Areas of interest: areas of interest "Park Square"
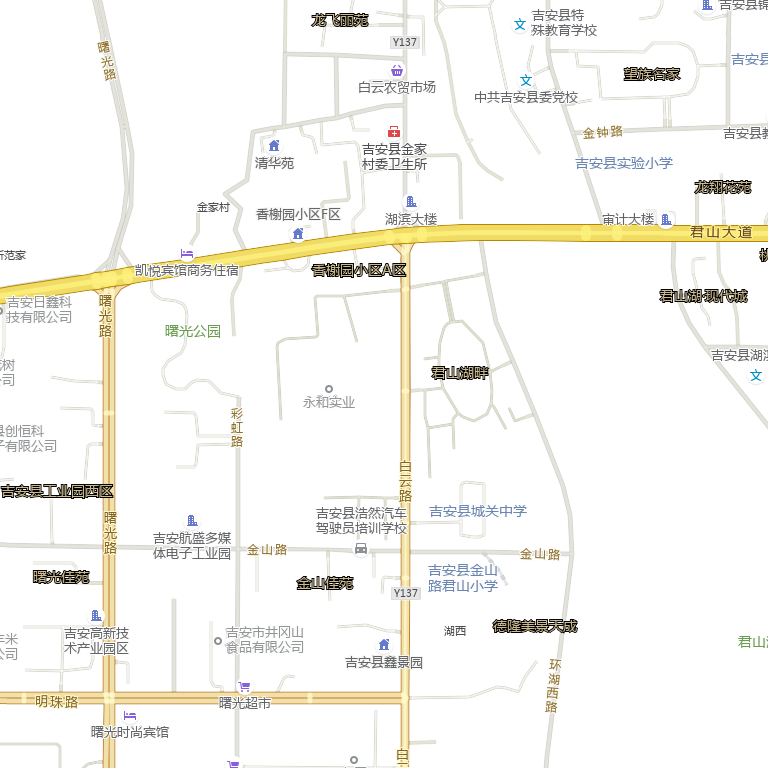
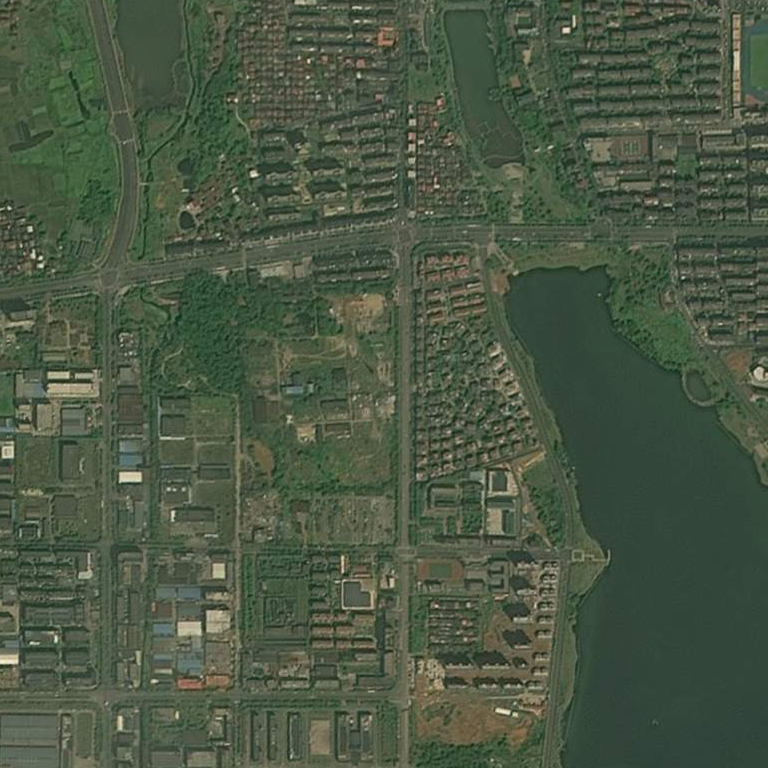